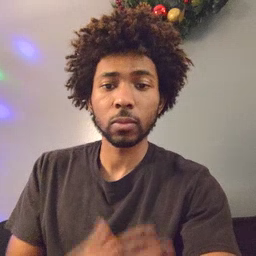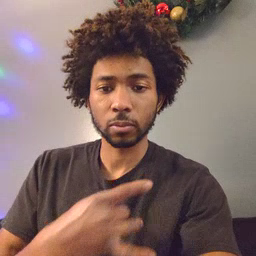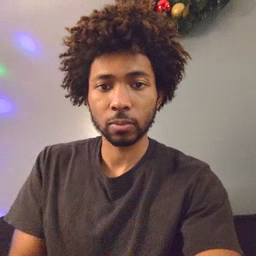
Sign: like